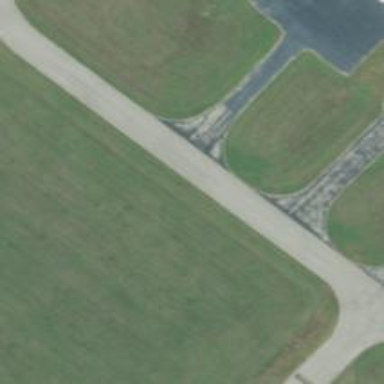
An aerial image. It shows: View of taxiway at the airport.